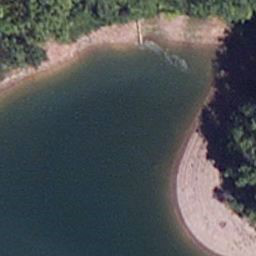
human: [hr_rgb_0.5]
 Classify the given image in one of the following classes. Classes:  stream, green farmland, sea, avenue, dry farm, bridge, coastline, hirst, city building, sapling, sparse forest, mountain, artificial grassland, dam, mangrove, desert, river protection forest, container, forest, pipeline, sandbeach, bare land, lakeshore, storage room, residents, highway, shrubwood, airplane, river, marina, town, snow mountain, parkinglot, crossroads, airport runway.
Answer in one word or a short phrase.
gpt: lakeshore